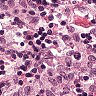
Metastatic tissue present: no